Brain MRI, t2w sequence, axial 2D slice.
Patient: age 42, sex F, weight 78 kg, height 1.78 m
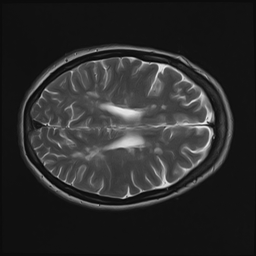